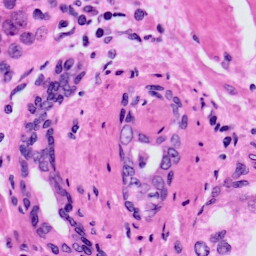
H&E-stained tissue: Prostate